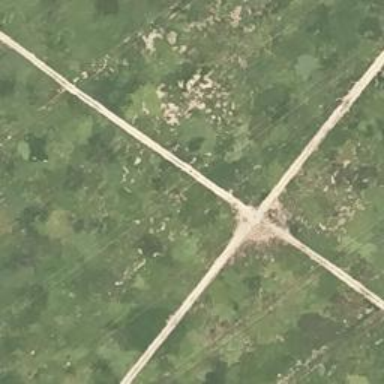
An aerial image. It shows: Agricultural track road.